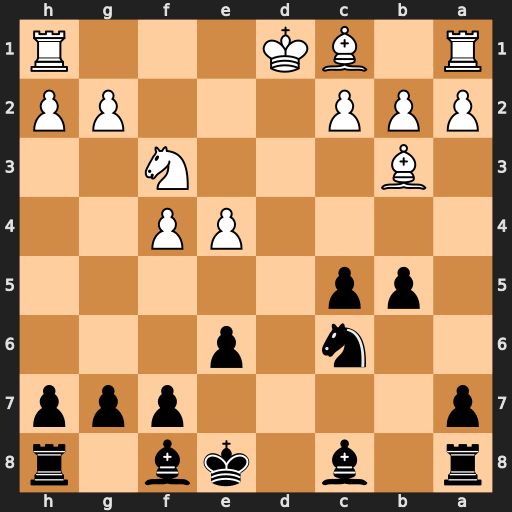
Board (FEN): r1b1kb1r/p4ppp/2n1p3/1pp5/4PP2/1B3N2/PPP3PP/R1BK3R
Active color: b
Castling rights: kq
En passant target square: -
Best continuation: c4 c3 cxb3